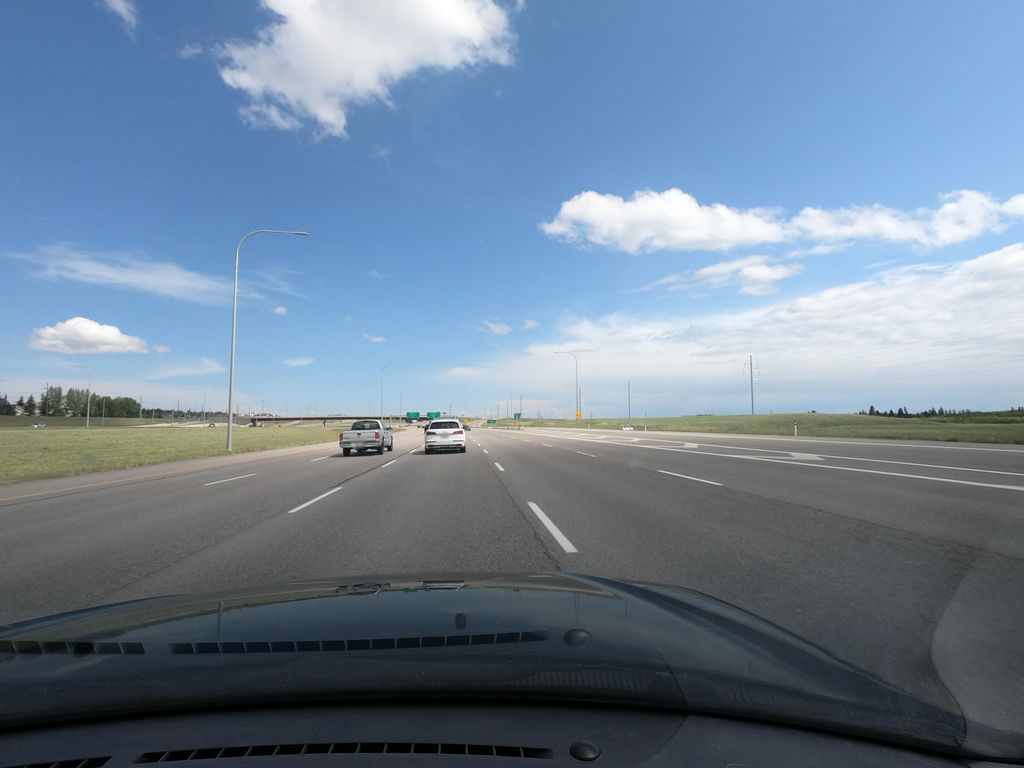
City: calgary